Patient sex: M
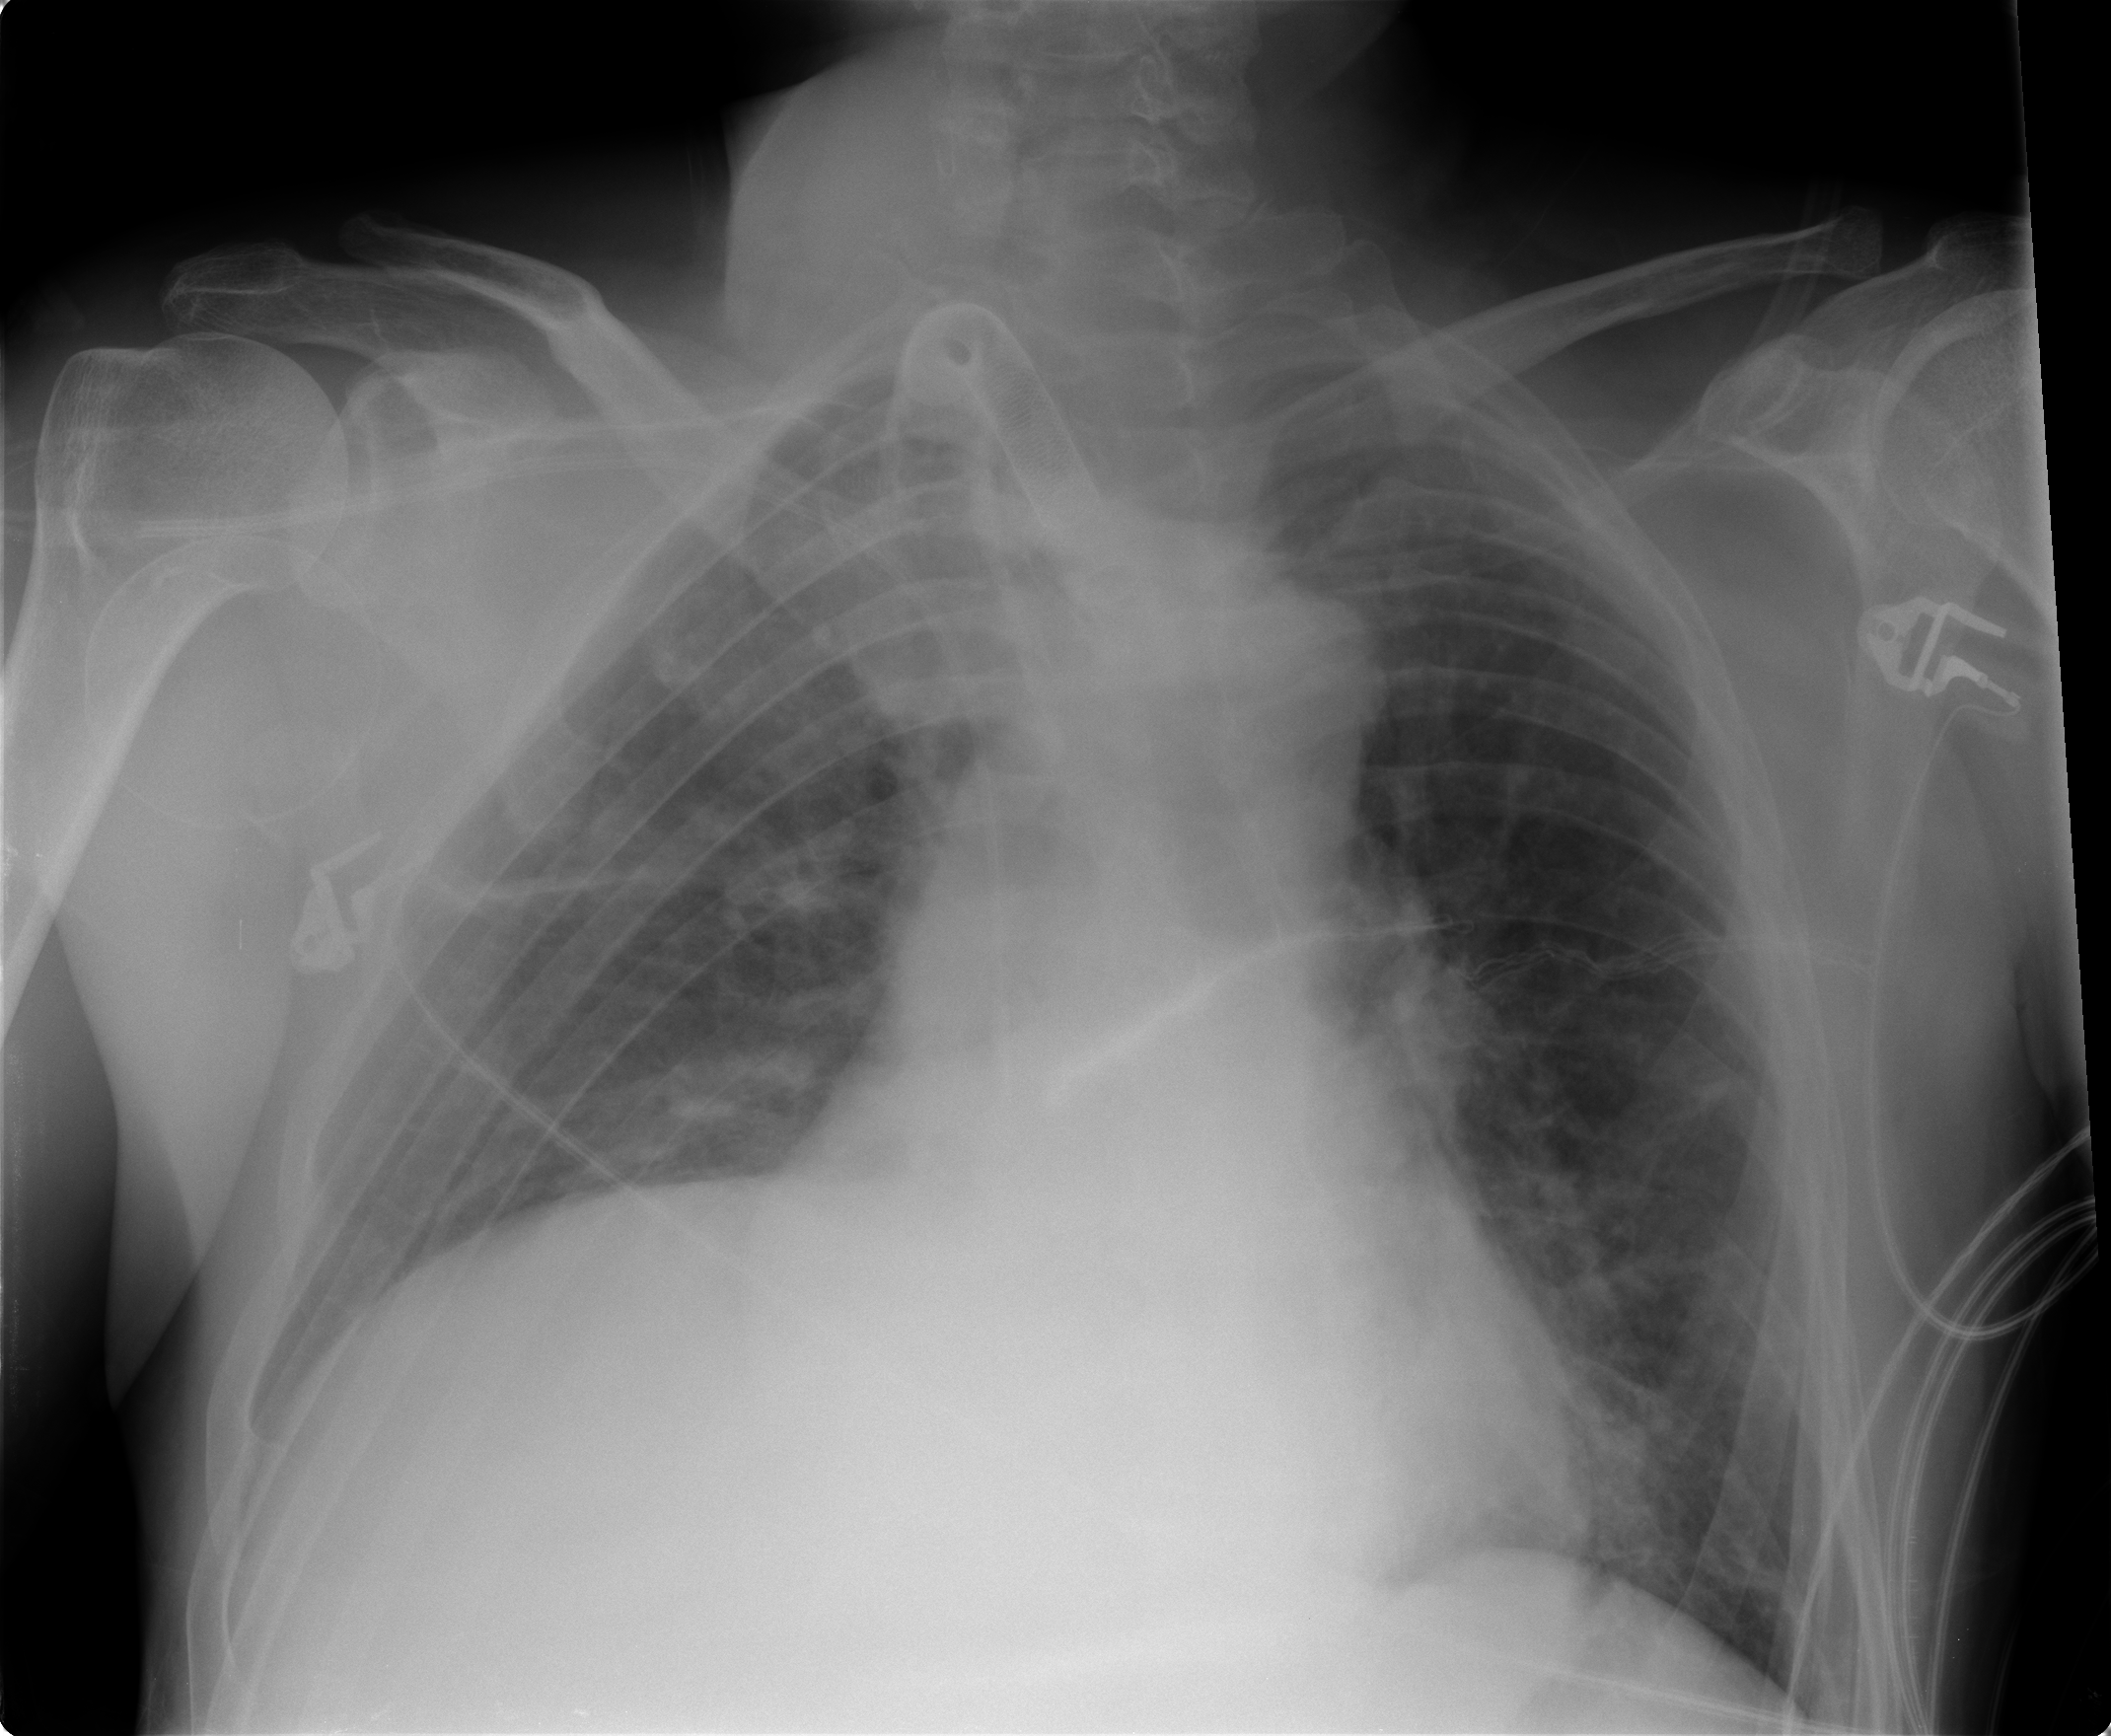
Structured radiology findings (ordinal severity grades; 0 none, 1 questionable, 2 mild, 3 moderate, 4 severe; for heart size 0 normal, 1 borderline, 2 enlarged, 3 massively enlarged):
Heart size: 0
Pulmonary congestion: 1
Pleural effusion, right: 0
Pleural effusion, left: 0
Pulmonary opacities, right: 1
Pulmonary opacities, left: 1
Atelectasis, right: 2
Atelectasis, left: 2